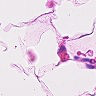
Metastatic tissue present: no